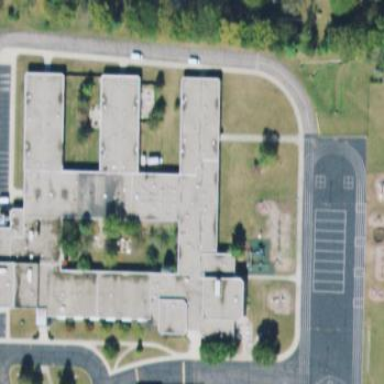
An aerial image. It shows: School.